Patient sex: M
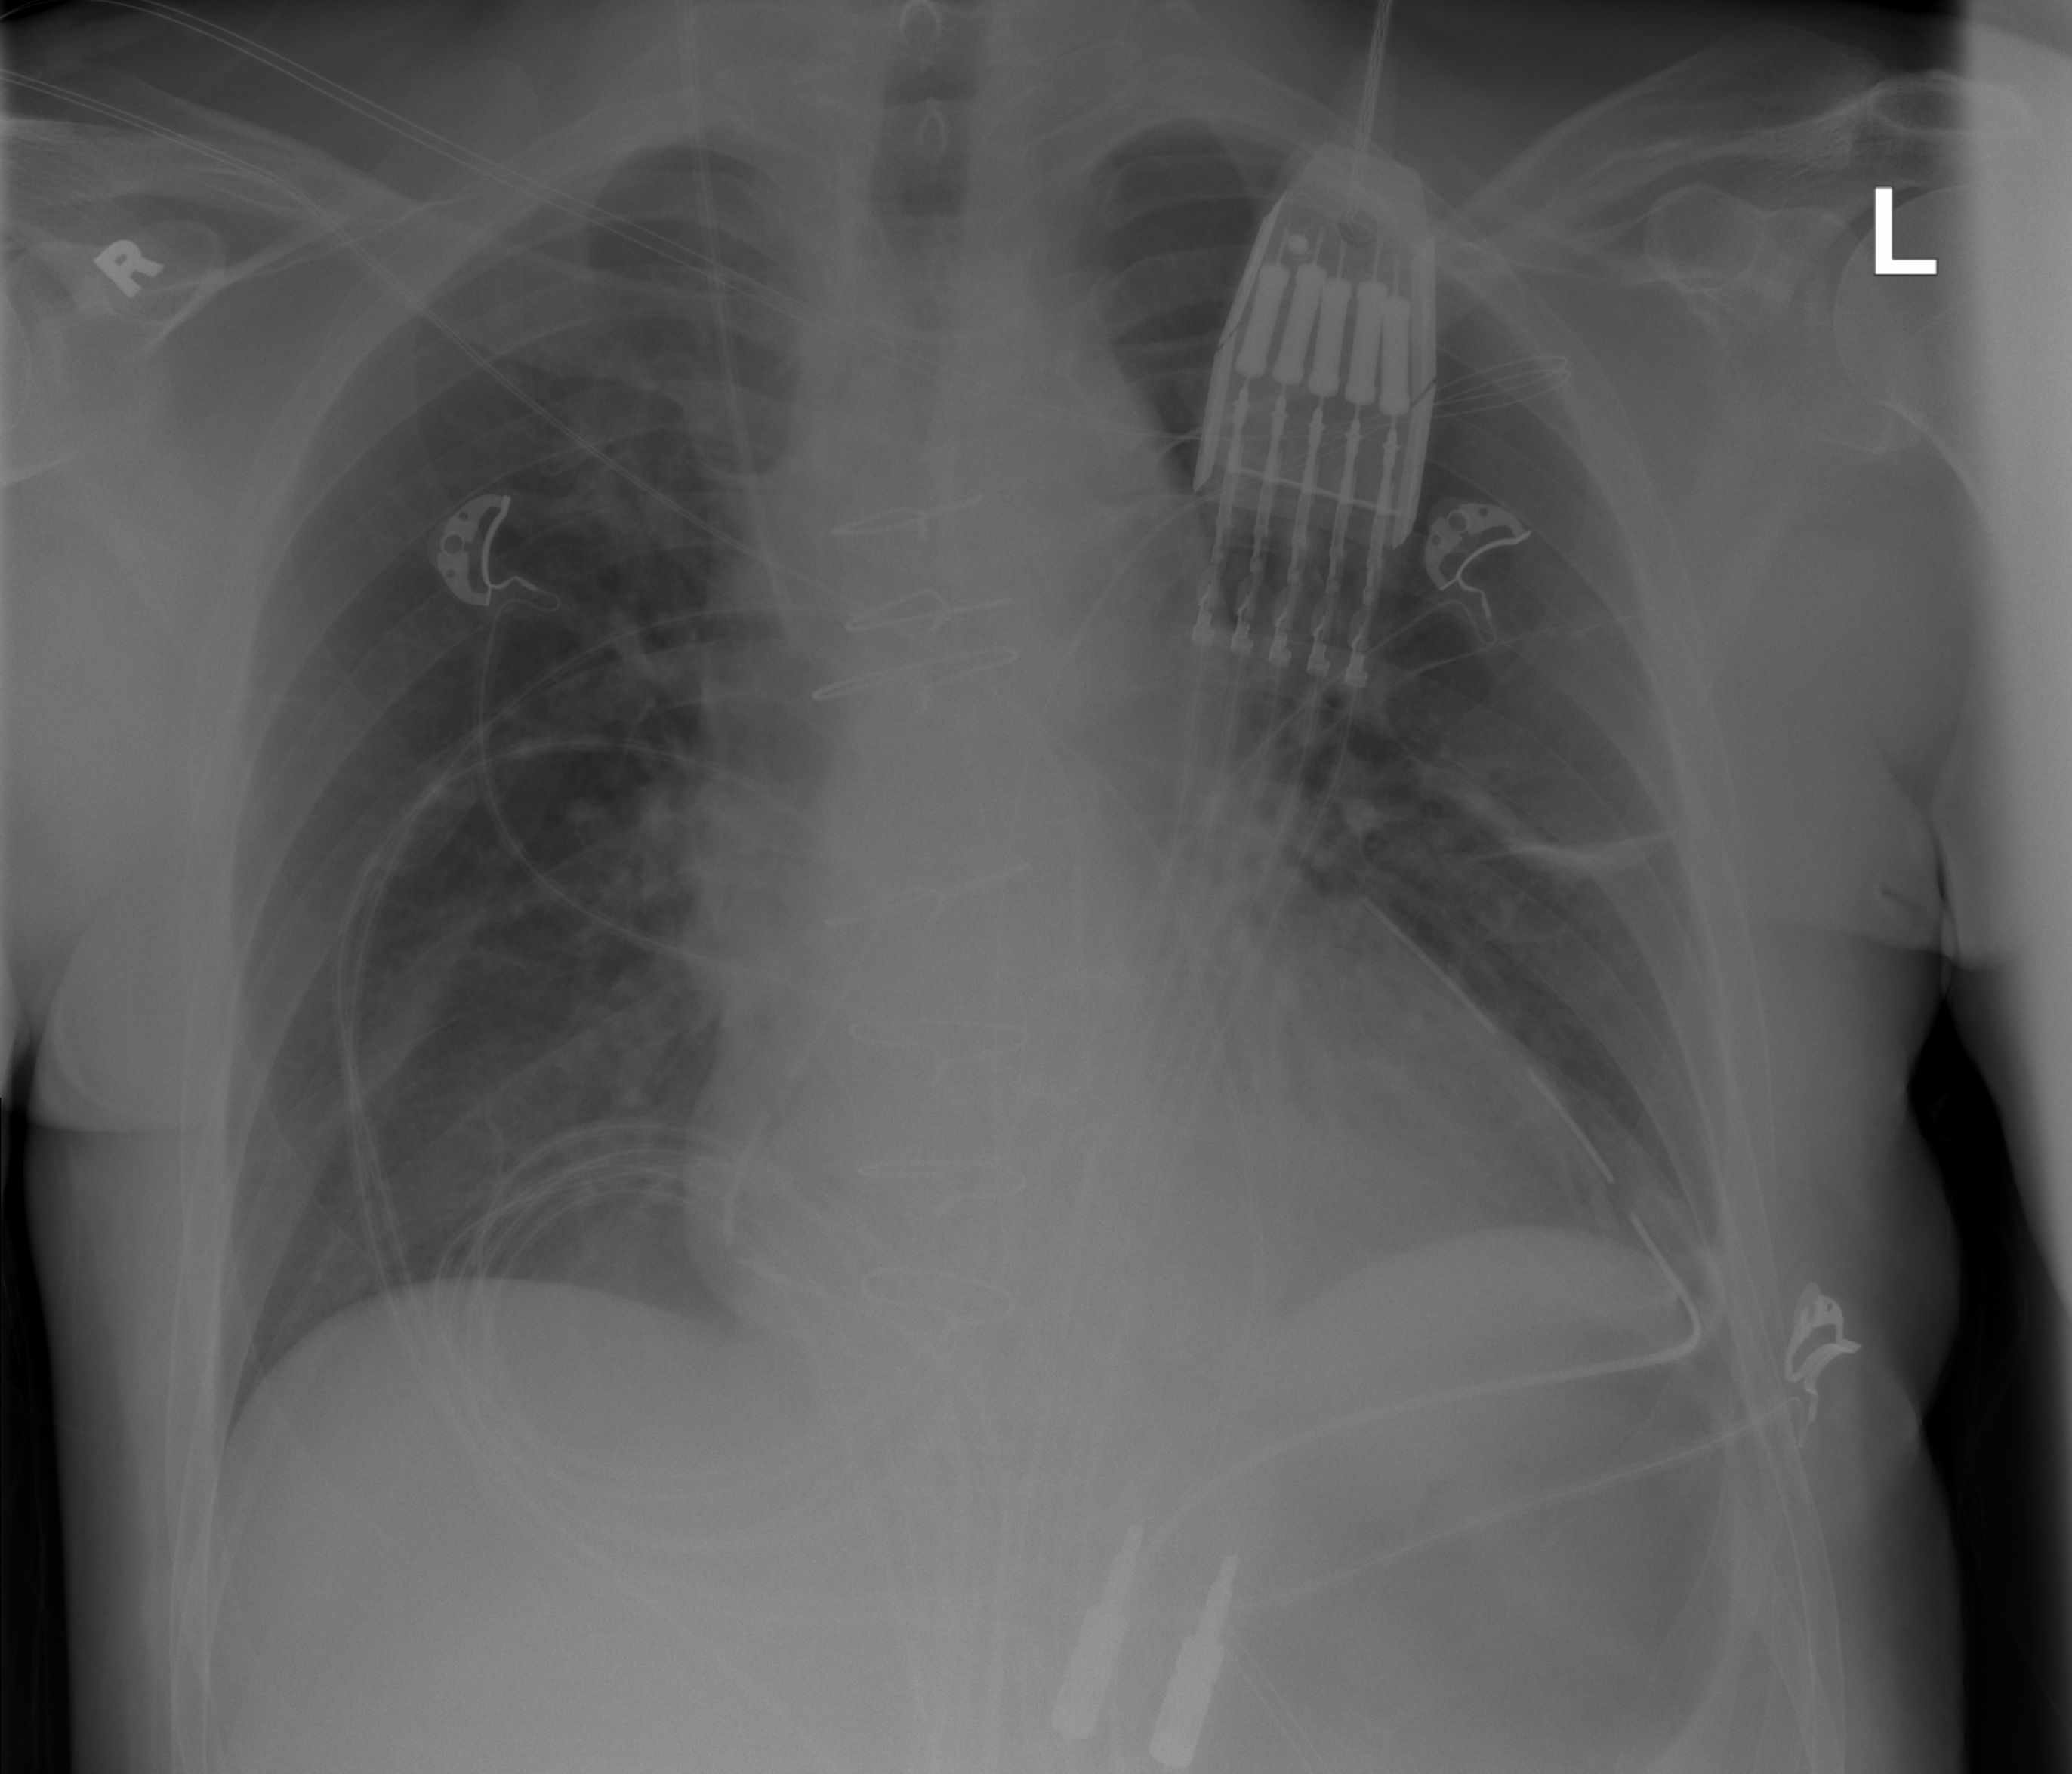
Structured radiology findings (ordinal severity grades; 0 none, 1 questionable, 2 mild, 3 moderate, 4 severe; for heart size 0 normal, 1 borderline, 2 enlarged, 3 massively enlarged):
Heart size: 0
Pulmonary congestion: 0
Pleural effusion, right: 0
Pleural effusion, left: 0
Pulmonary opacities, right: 0
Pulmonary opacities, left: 0
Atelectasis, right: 0
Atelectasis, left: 1